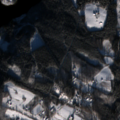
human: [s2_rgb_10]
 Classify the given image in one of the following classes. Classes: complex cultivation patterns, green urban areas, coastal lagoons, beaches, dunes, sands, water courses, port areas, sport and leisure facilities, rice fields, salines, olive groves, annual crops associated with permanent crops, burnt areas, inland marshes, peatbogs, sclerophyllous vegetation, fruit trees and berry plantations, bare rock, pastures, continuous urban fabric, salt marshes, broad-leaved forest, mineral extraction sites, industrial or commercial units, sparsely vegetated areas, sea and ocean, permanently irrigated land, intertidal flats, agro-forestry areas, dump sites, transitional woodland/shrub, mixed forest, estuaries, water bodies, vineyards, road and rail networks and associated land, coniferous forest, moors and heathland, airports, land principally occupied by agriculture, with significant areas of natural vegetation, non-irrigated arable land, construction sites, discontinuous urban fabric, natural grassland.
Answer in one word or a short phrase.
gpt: land principally occupied by agriculture, with significant areas of natural vegetation, coniferous forest, mixed forest, transitional woodland/shrub, water bodies